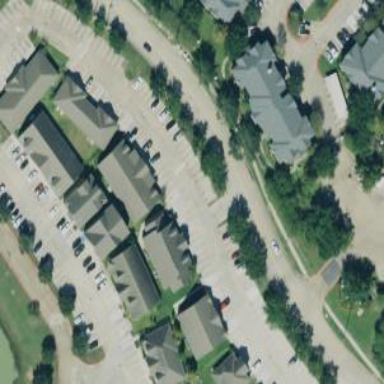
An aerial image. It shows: Parking space.